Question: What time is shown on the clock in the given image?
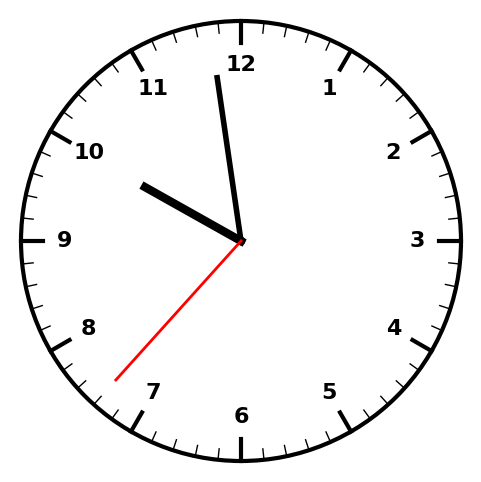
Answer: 09:58:37